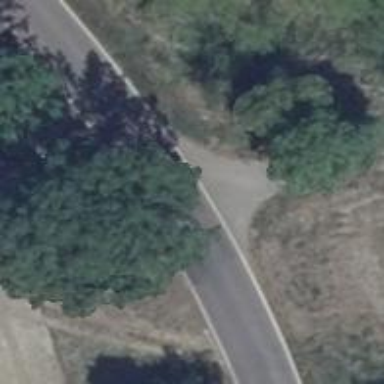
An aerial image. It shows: Dirt track road with grade 4 tracktype.